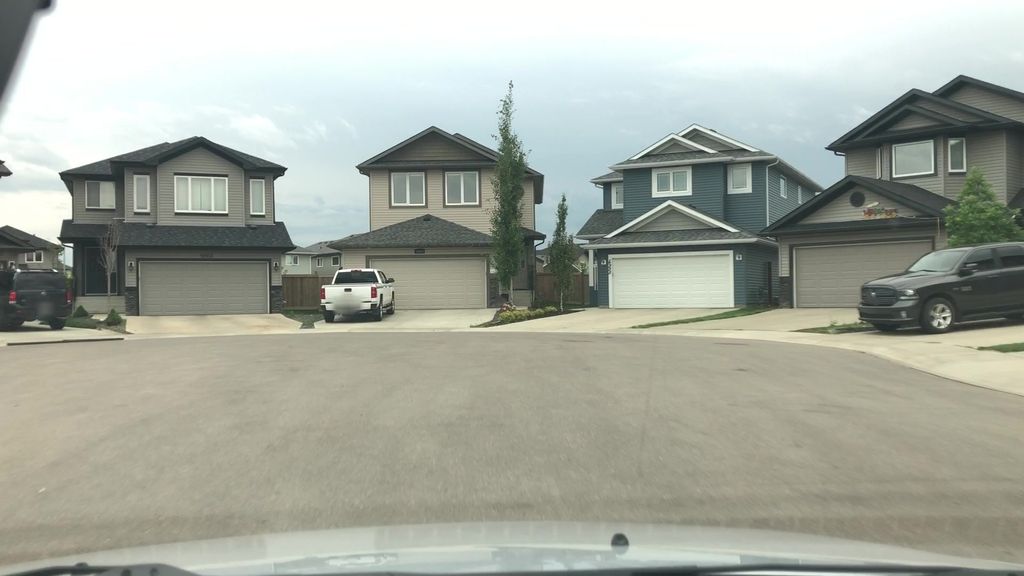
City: edmonton